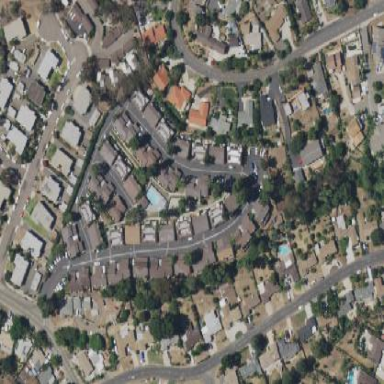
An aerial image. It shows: Residential road.